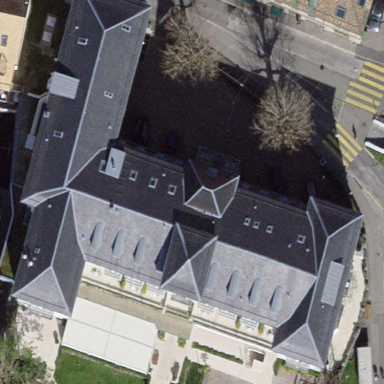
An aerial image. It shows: Hotel building.